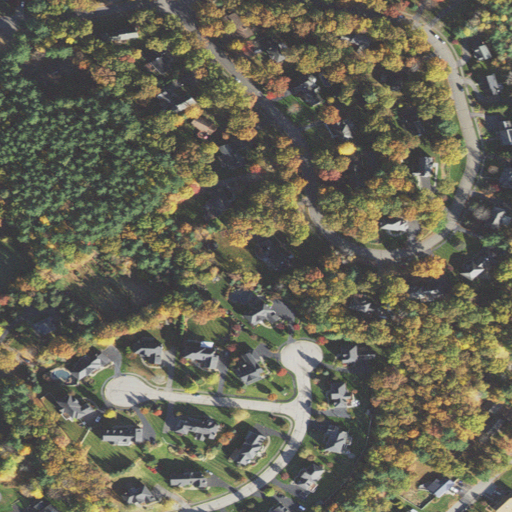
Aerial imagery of mountain in Massachusetts named Rock Hill containing low intensity development, medium intensity development, open development, evergreen forest, high intensity development, mixed forest, and deciduous forest